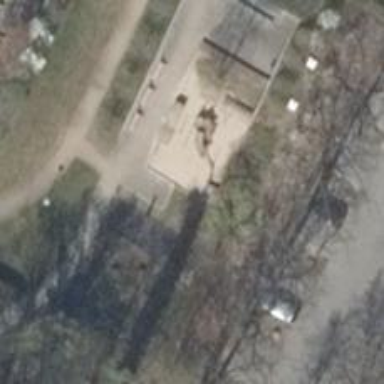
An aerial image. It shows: Playground with swings.